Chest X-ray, AP view. Patient: 27 years old, sex F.
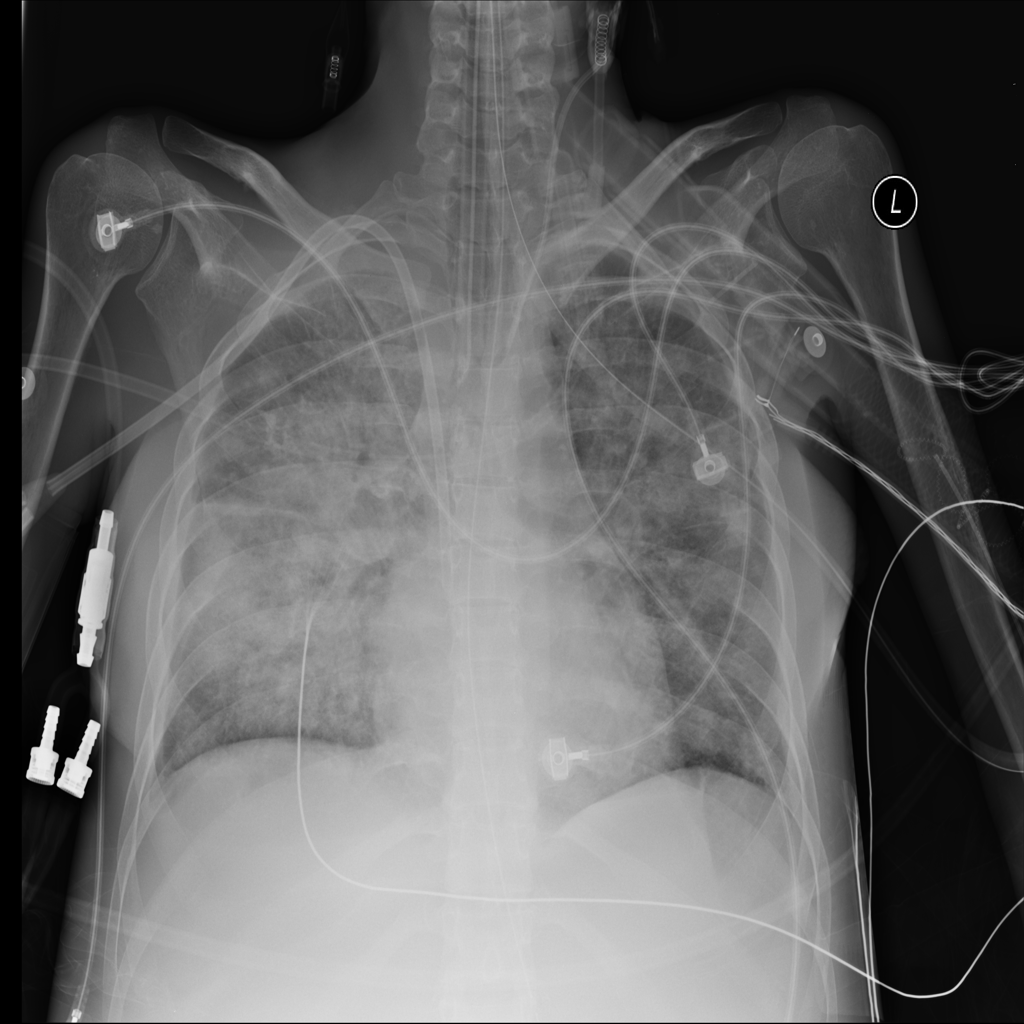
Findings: No Finding